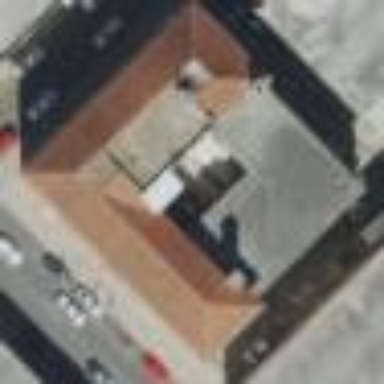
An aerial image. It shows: Town hall building.